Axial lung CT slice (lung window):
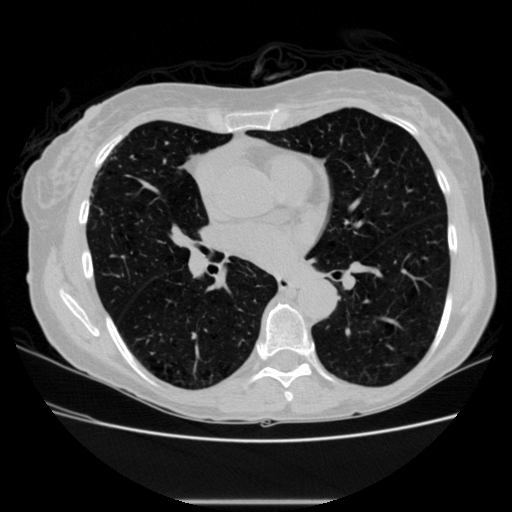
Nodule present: no